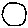
Label: circle